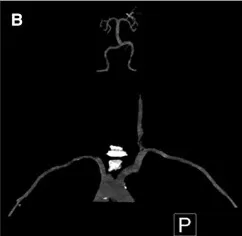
Stenosis of cranial and carotid arteries. Posterior view.
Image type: radiology (ct)